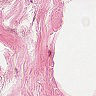
Metastatic tissue present: no